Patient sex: F
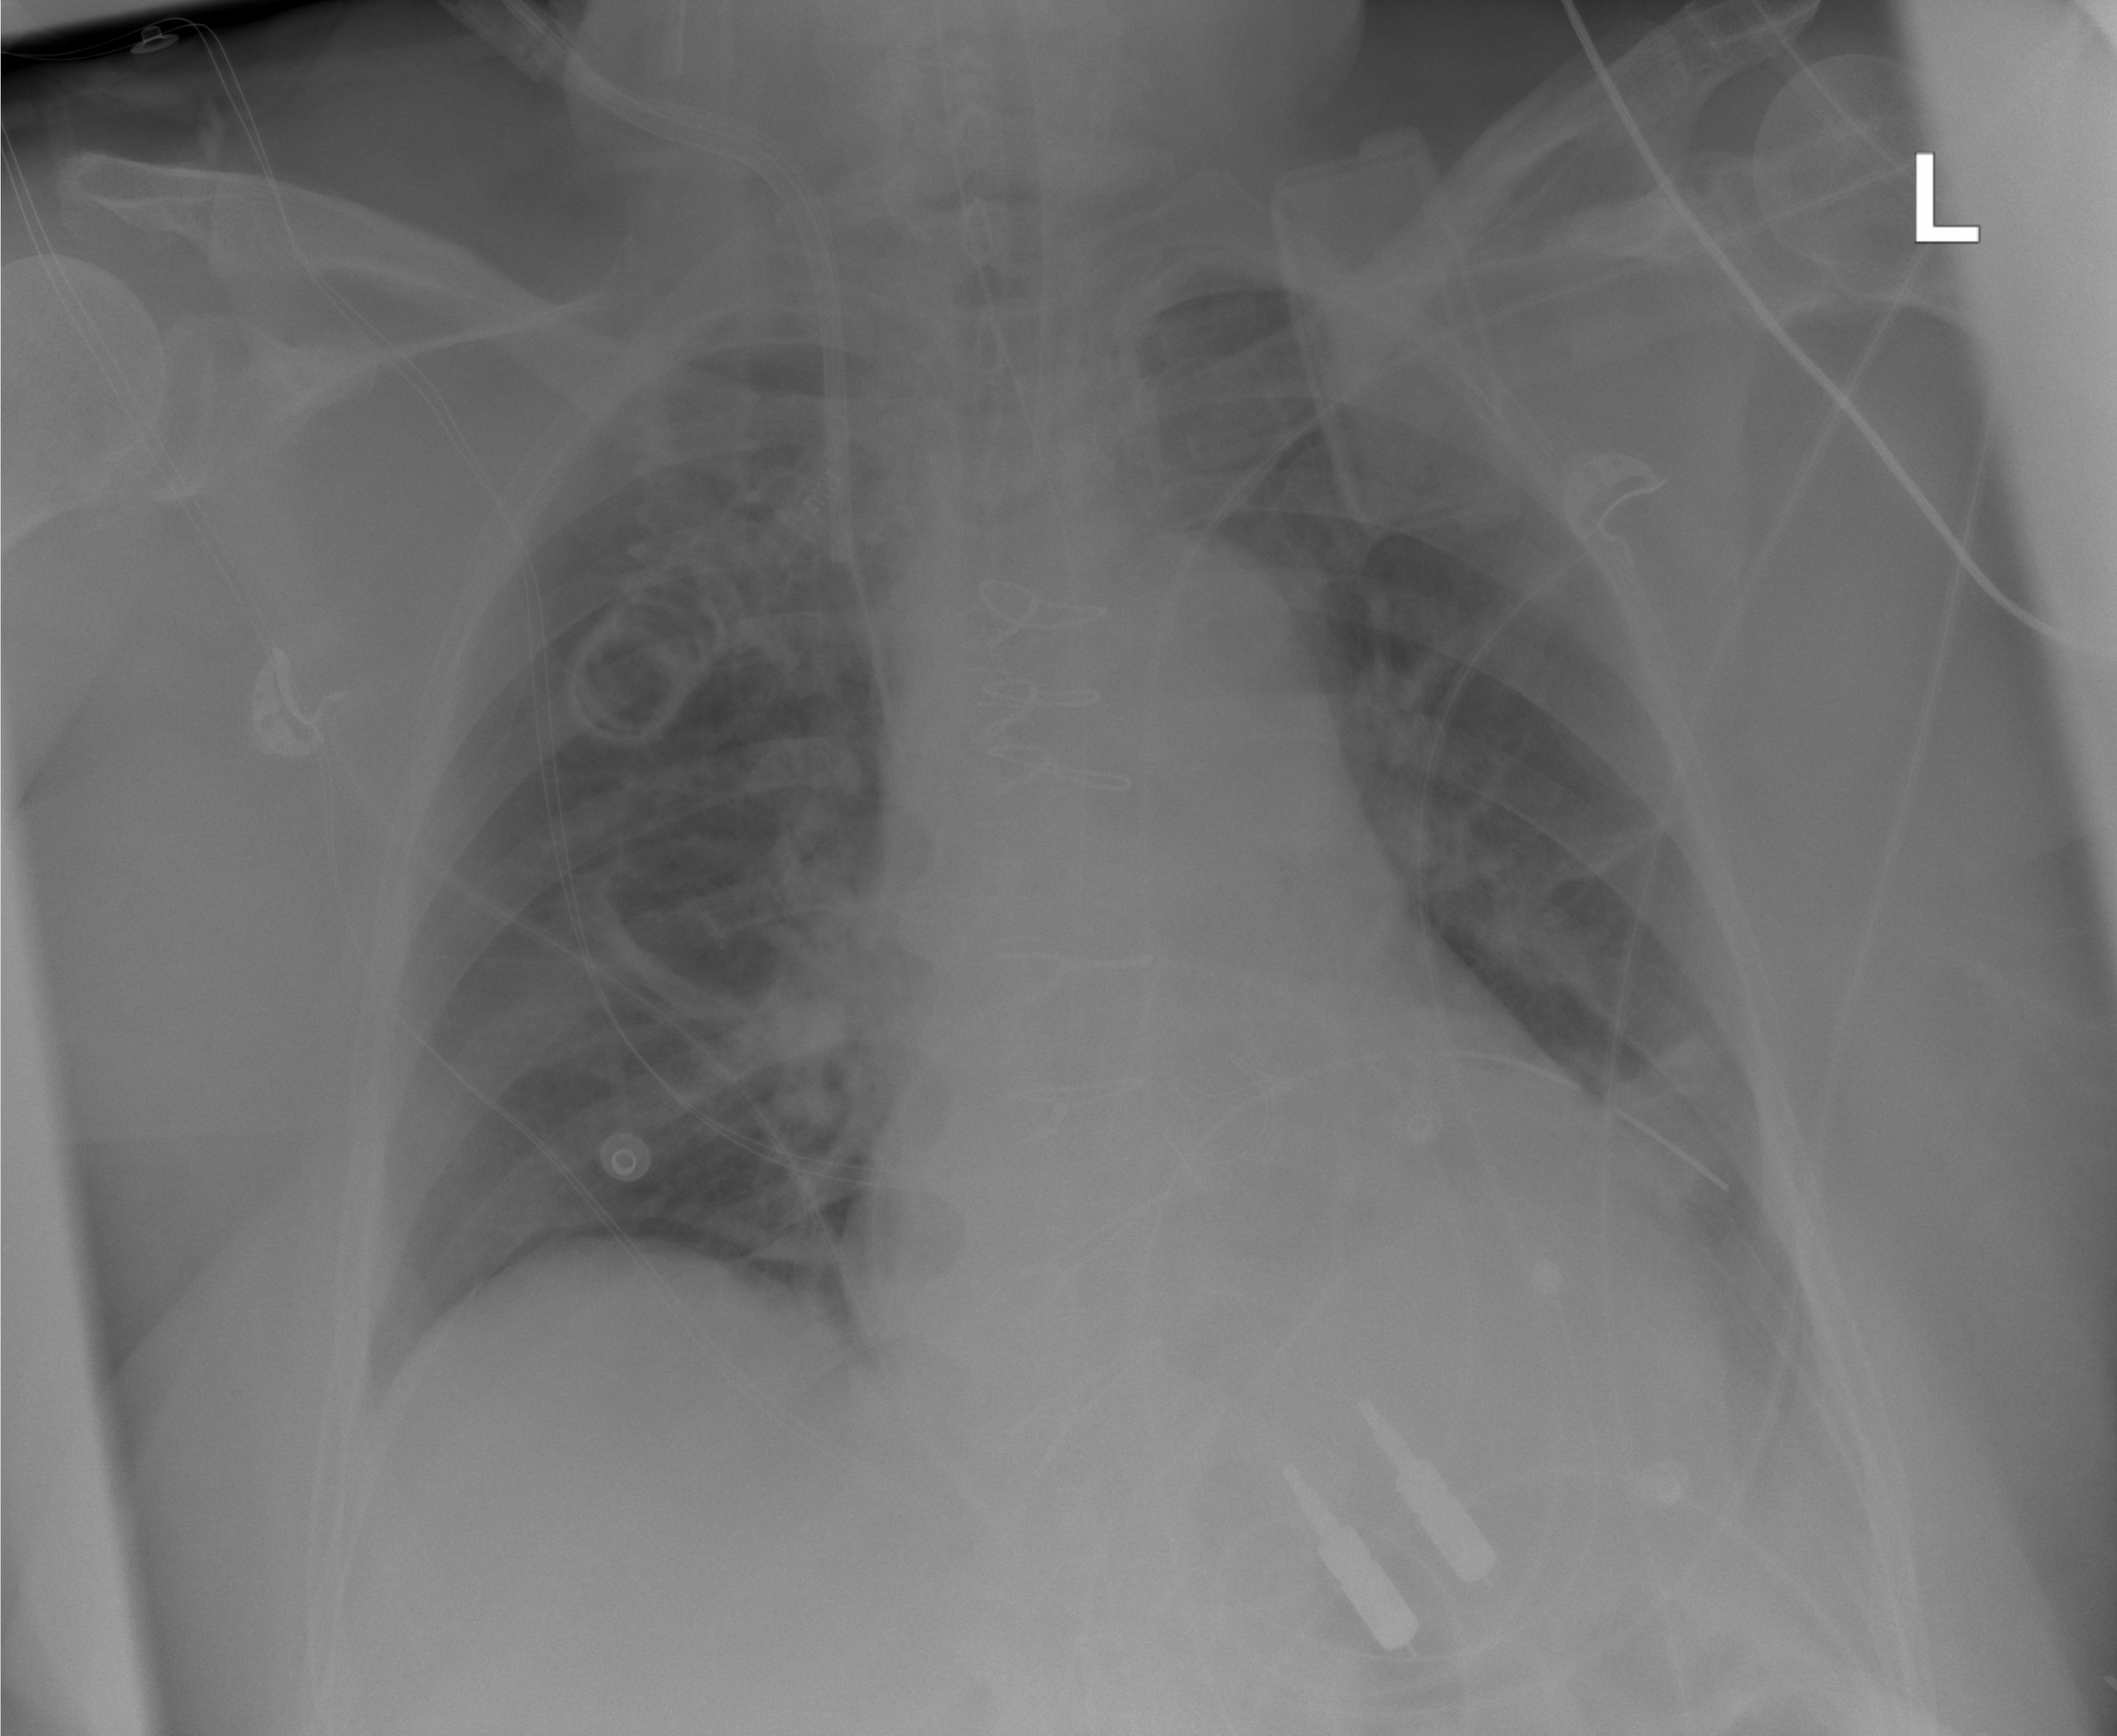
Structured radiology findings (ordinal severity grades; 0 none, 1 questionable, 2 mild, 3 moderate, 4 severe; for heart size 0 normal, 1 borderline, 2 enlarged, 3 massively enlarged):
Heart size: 0
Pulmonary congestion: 0
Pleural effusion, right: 0
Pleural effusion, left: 0
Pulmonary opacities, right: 0
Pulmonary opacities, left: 0
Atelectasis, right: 2
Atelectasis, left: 2